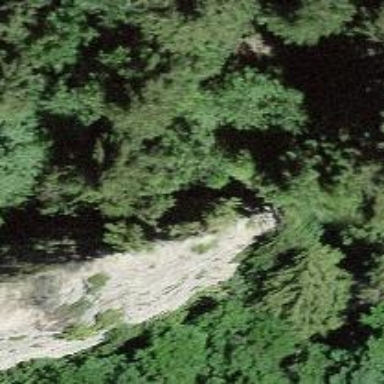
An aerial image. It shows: Arete in nature.